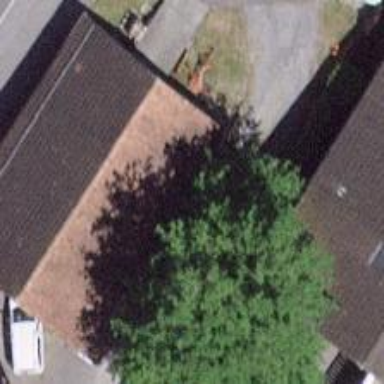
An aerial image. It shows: Shed.